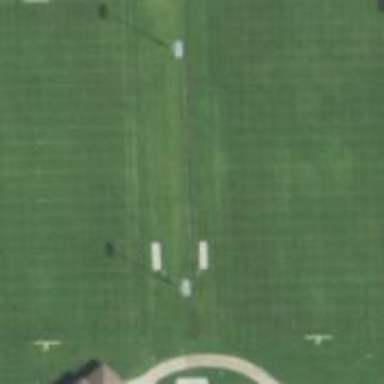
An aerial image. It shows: American football pitch for leisure and sport activities.